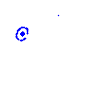
Particle: kaon